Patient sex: F
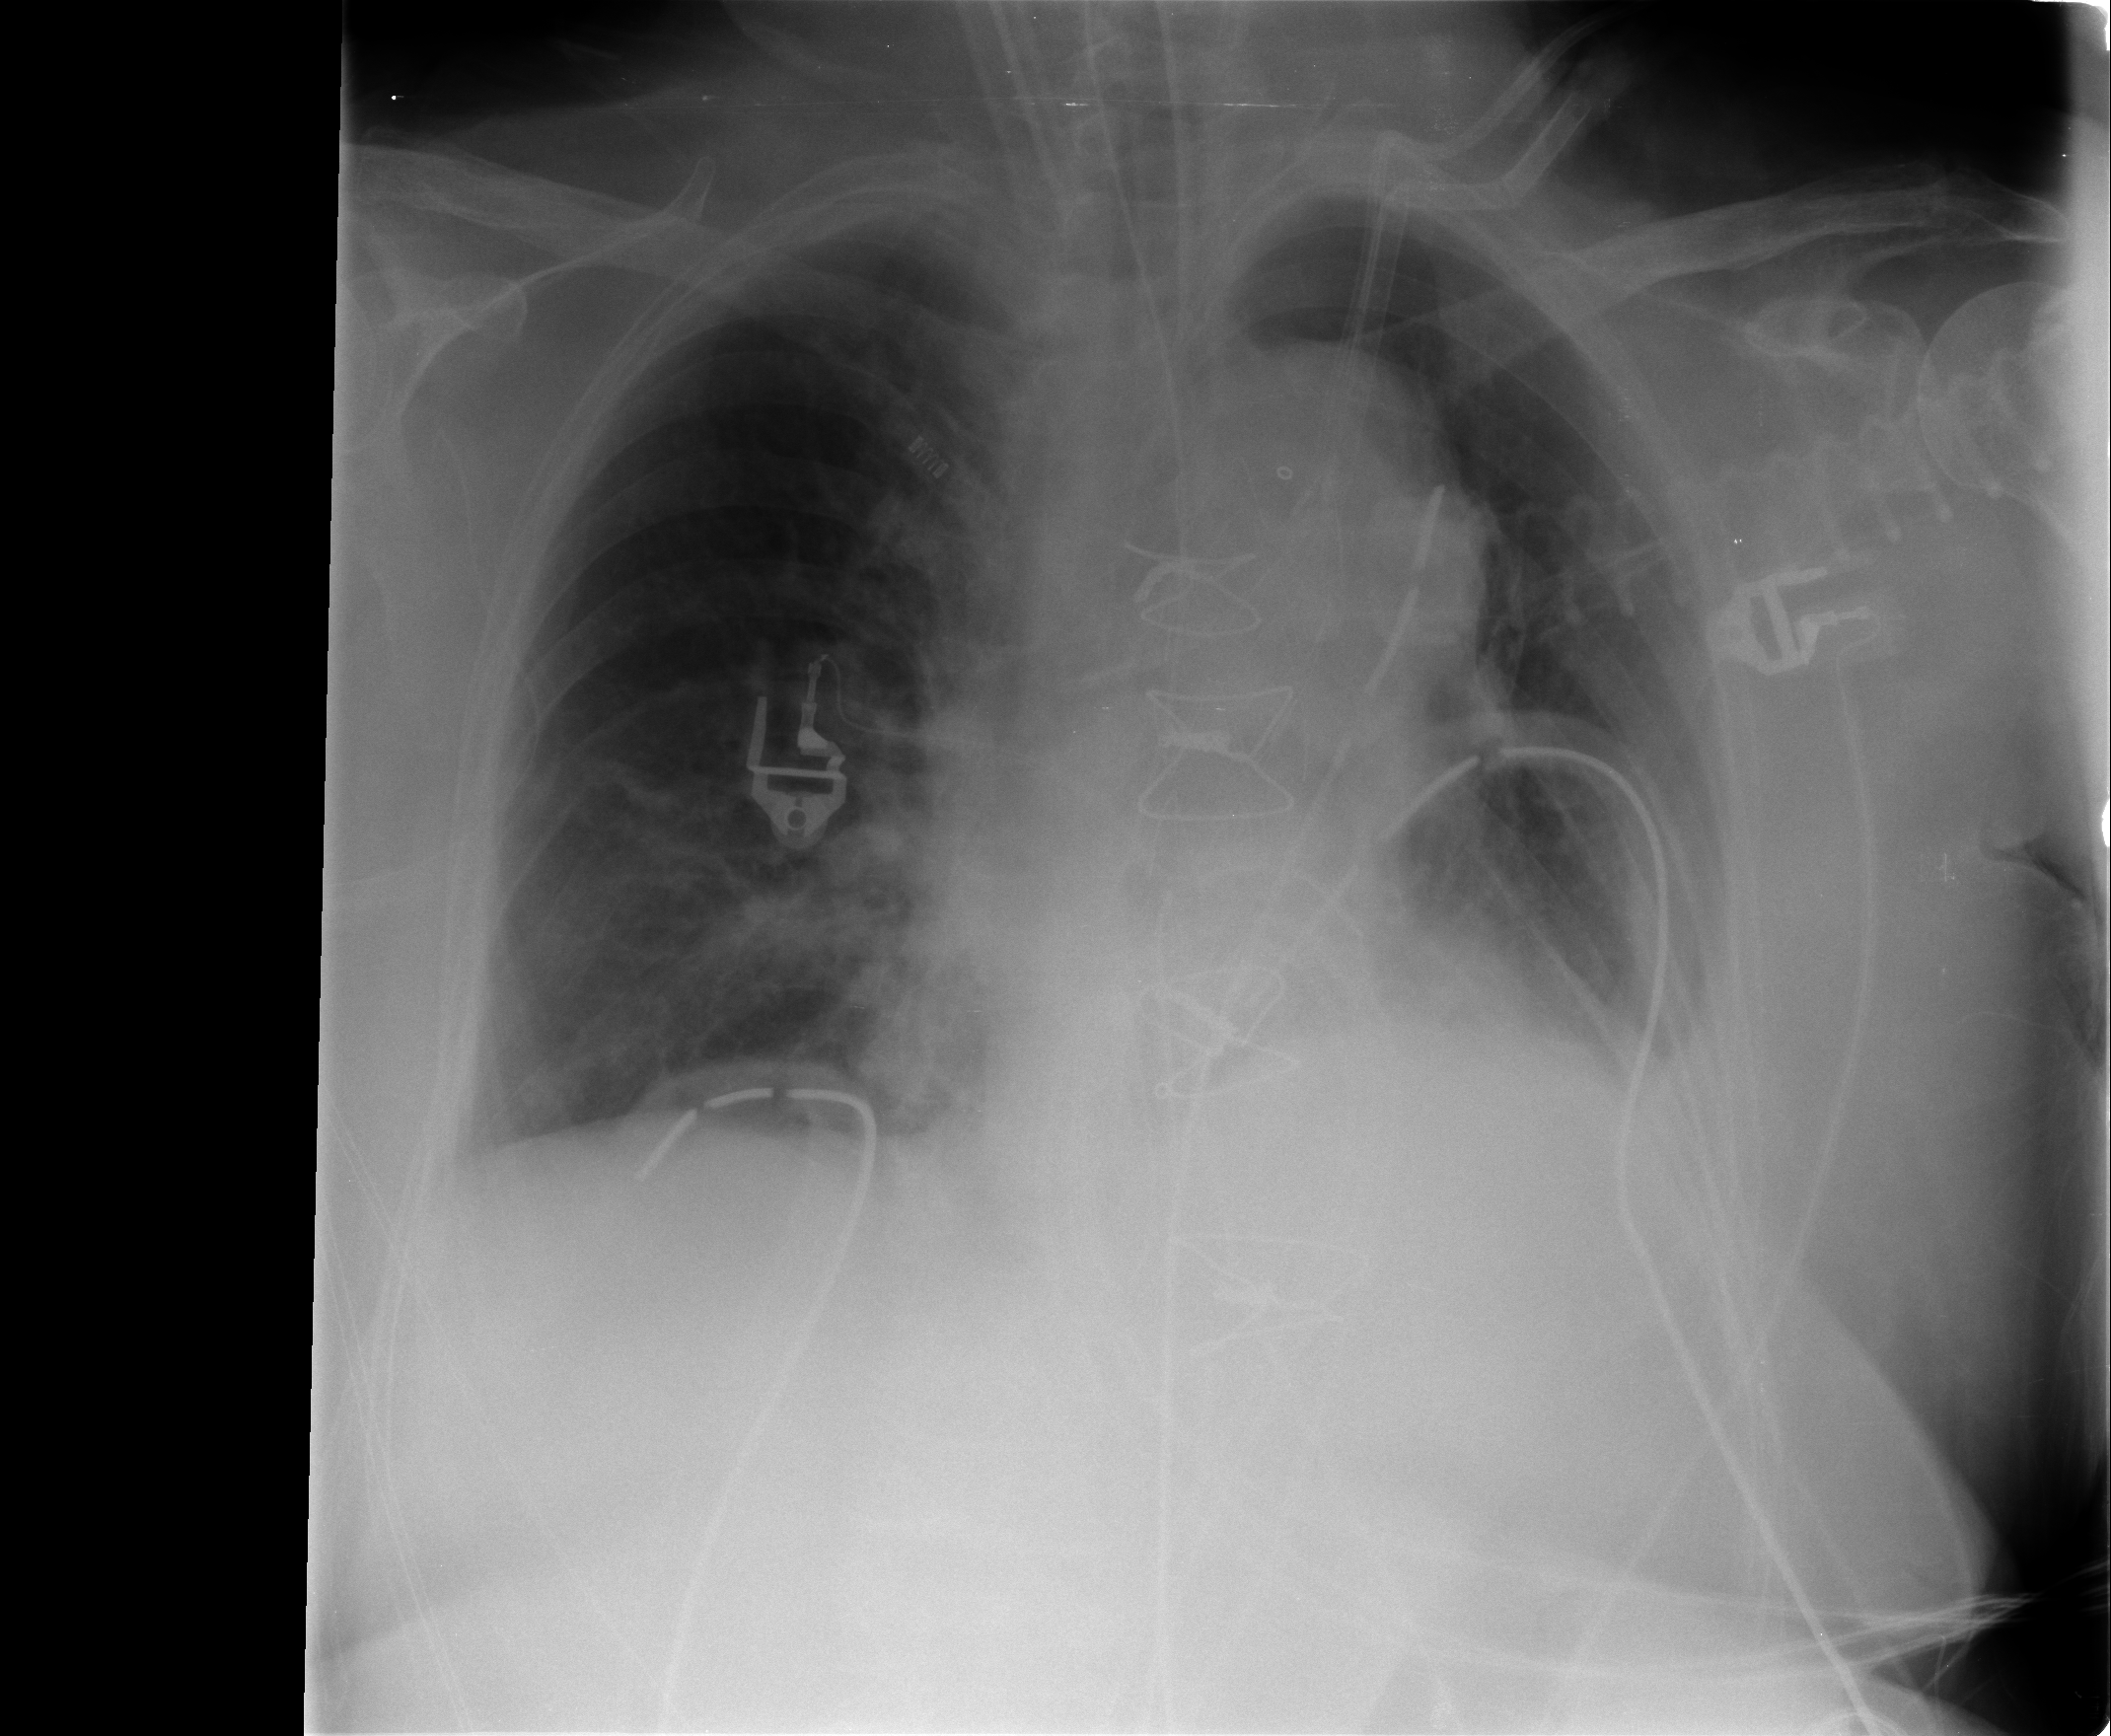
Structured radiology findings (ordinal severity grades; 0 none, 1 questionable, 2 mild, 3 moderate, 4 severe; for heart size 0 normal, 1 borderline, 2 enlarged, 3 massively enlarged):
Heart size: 2
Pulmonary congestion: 0
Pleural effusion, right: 0
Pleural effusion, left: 1
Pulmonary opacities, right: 0
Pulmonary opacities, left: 0
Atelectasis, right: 2
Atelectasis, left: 2